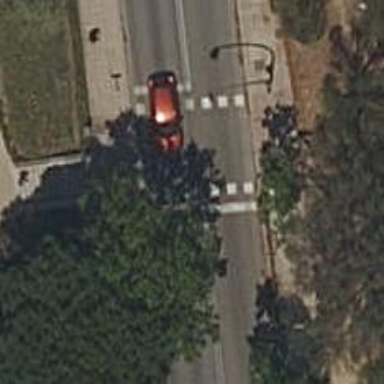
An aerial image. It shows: Crossing with traffic signals.